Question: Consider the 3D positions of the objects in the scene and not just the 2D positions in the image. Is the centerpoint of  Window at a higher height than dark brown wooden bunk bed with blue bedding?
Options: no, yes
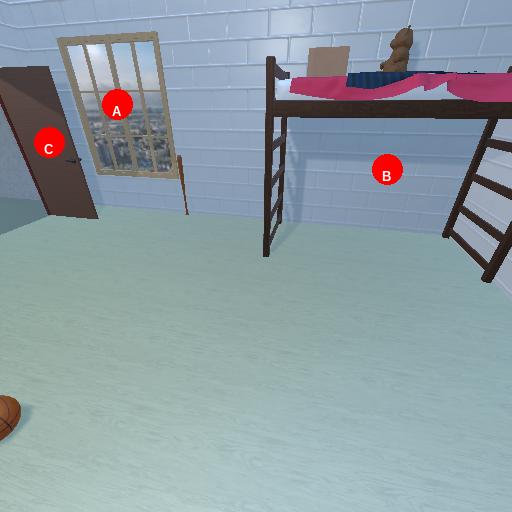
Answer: no